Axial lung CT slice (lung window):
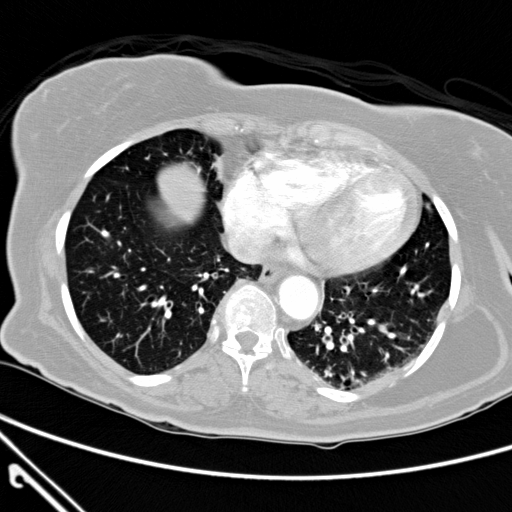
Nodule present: no